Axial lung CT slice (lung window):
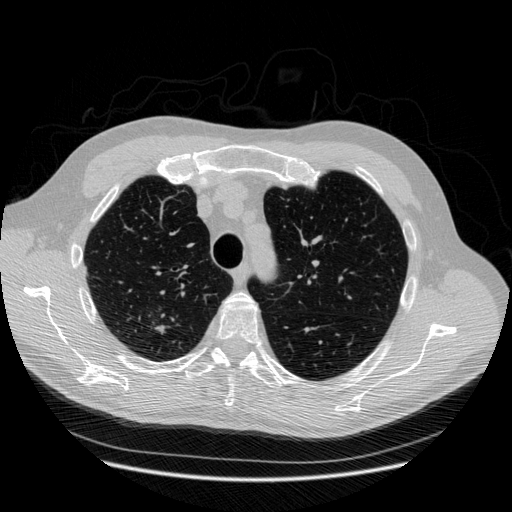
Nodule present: yes
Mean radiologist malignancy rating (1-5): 3.333